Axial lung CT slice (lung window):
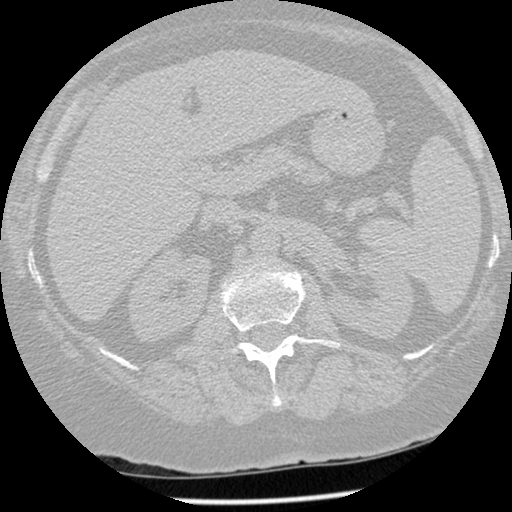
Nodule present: no